Interaction volume radius: 5 \u00c5
Interaction volume height: 10 \u00c5
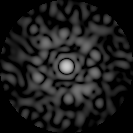
Disorder parameter: 0.8369